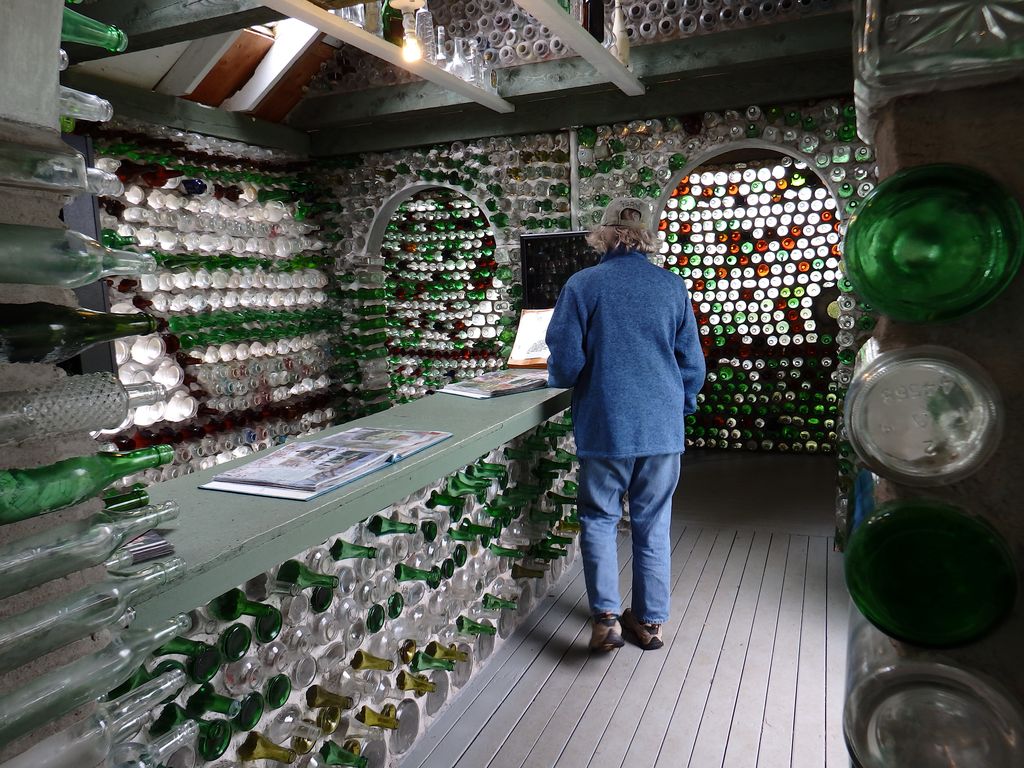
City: charlottetown